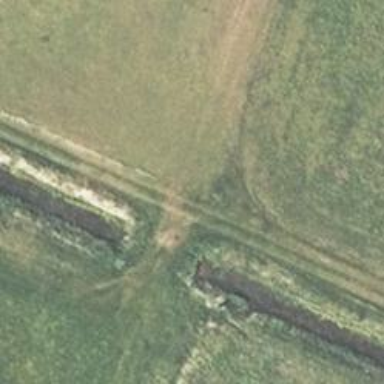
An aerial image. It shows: Grass track with grade 5 tracktype.